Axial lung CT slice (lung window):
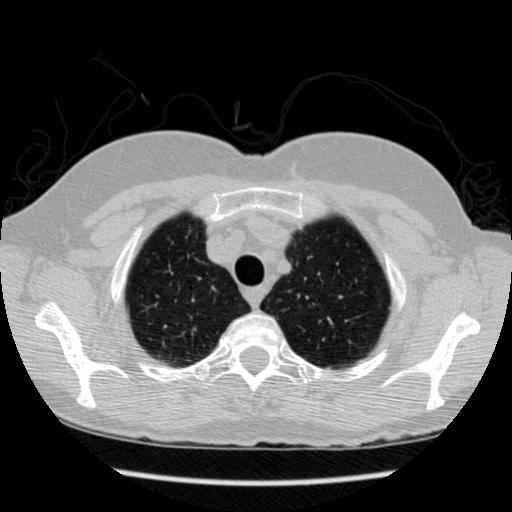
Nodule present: no